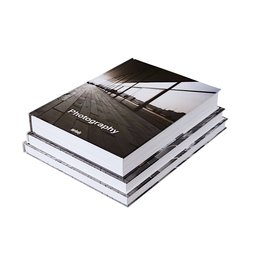
Label: tools